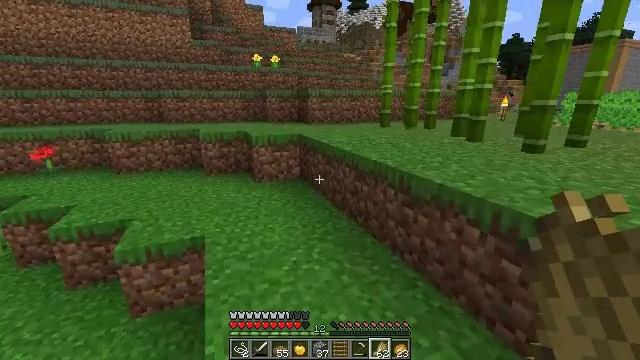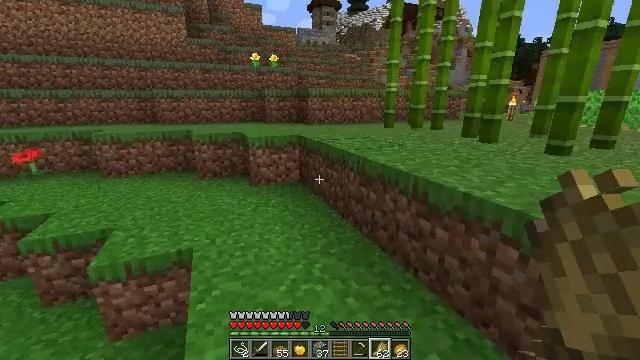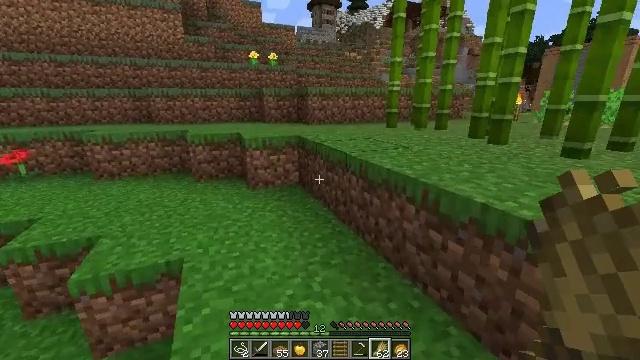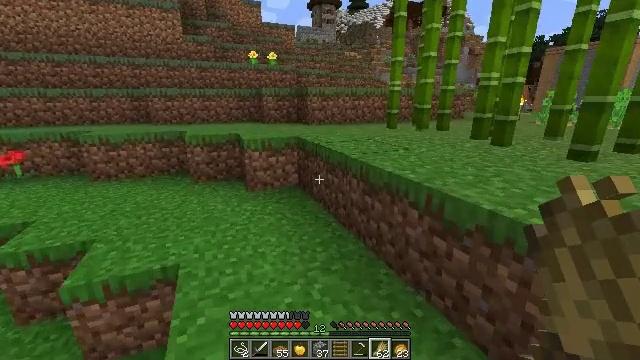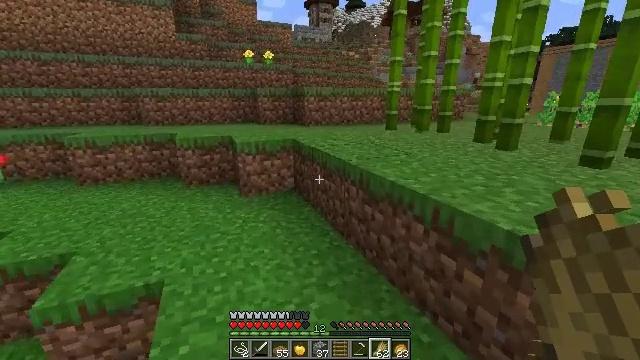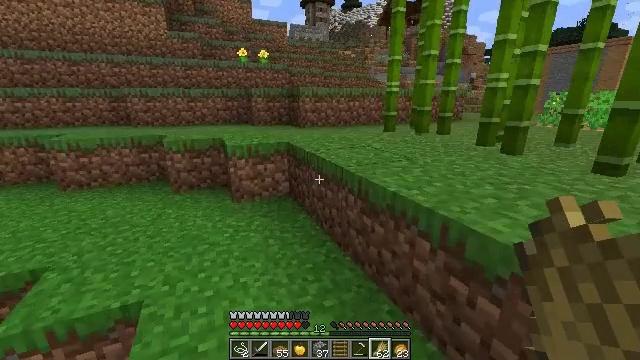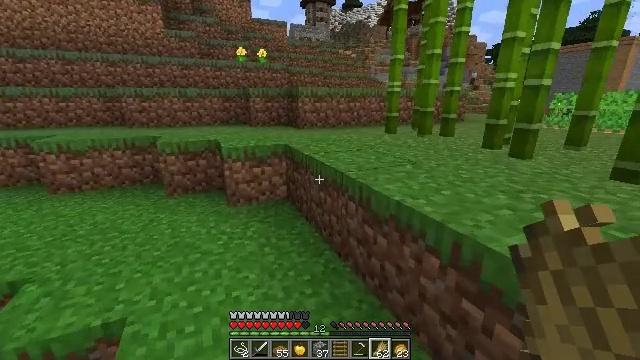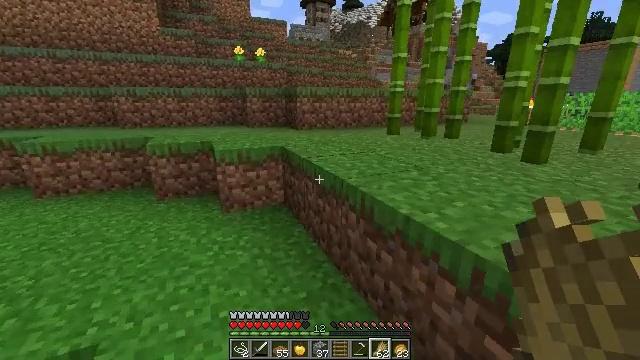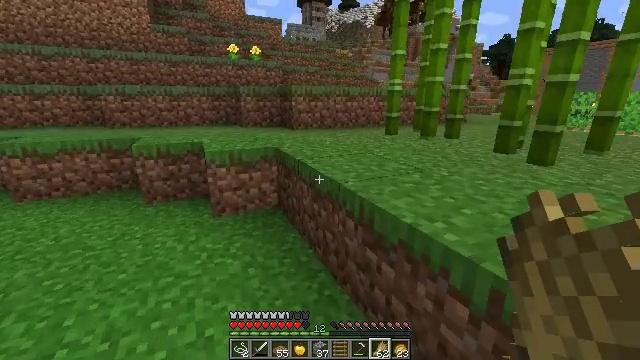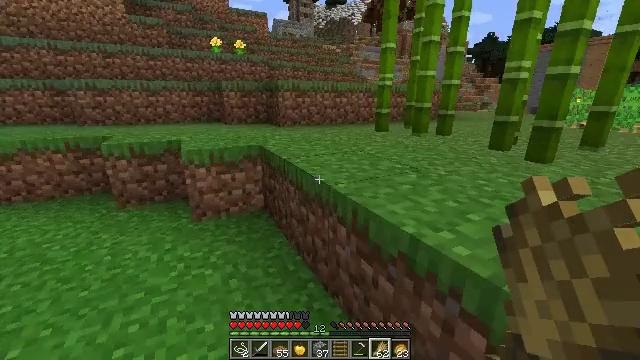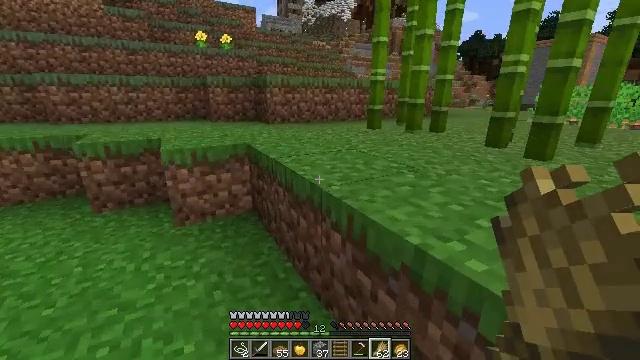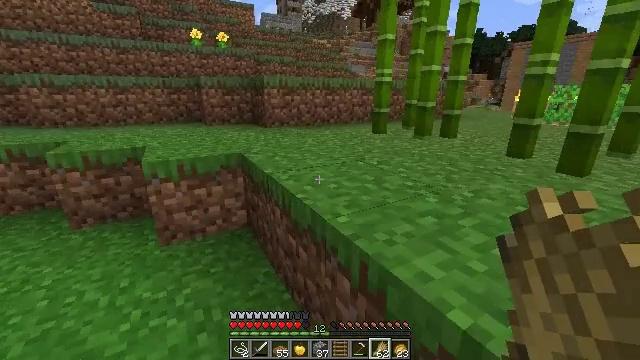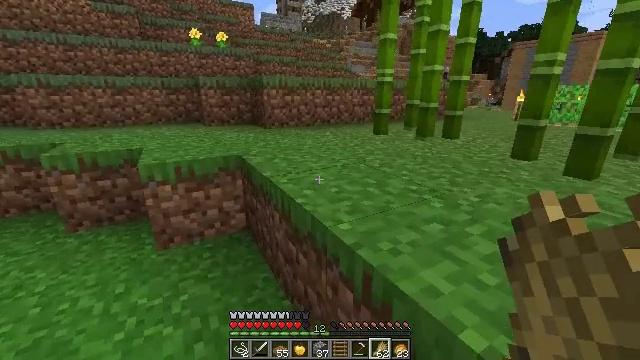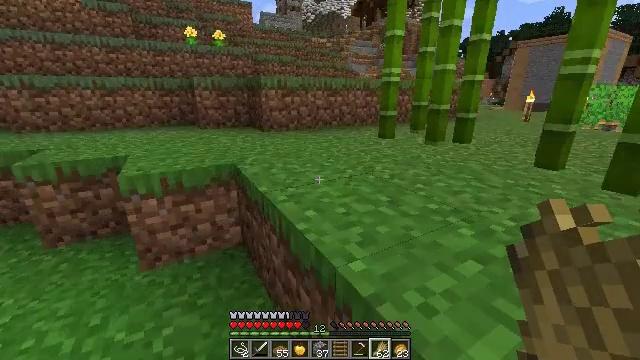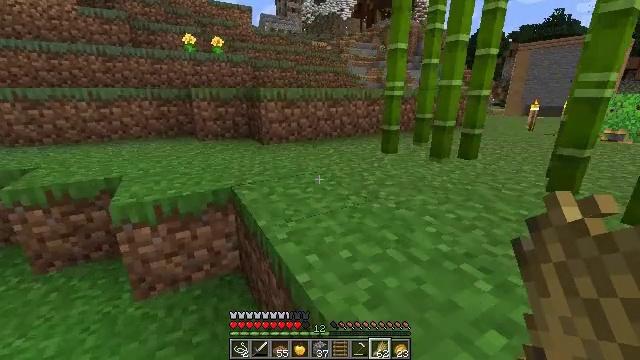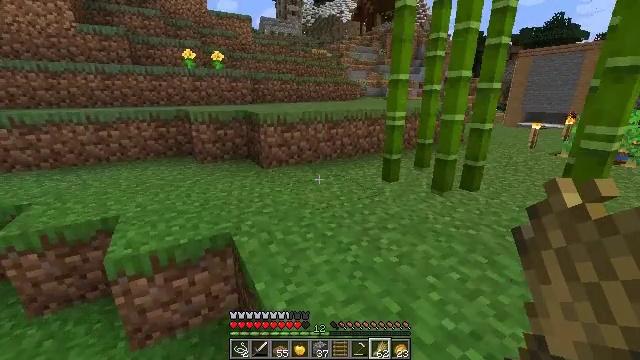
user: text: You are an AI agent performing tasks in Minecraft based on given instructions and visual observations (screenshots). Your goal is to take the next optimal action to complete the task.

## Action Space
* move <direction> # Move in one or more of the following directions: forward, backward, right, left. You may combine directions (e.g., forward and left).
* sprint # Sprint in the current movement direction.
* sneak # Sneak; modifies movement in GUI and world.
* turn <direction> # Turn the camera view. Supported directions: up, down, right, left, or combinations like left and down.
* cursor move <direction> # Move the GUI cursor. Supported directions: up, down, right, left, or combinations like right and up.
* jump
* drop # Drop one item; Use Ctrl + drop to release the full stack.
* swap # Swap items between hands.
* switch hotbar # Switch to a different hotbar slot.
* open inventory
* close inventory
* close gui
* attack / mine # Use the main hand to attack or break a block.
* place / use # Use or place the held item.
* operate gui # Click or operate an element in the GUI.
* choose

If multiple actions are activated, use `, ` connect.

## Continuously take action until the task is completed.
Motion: motion action
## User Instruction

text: Attack the jungle trapdoor to recycle it.
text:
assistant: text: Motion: move forward
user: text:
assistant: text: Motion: move forward
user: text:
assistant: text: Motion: move forward
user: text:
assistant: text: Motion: move forward
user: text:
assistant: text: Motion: move forward
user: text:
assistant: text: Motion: move forward
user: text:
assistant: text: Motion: move forward
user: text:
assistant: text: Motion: move forward
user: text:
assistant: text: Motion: move forward, turn right
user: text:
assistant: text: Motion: move forward, turn right
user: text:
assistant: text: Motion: move forward
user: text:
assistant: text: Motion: move forward
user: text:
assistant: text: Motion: move forward
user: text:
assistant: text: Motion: move forward, jump
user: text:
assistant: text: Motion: move forward, jump
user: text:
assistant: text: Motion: move forward, jump
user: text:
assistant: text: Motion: move forward, jump
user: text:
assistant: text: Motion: move forward, jump
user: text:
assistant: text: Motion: move forward, turn right, jump
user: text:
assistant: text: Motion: move forward
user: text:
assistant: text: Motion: move forward
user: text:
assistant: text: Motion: move forward
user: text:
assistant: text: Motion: move forward
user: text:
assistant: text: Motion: move forward
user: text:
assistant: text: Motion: move forward, turn left
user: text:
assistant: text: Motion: turn left
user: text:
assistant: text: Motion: turn left
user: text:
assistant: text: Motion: turn left
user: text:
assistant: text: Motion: turn left
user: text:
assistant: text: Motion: turn left